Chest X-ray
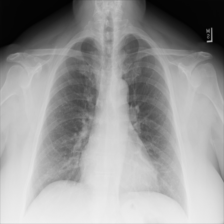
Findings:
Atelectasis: negative
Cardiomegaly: negative
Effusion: negative
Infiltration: negative
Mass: negative
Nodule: negative
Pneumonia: negative
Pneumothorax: negative
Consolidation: negative
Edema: negative
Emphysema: negative
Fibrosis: negative
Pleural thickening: negative
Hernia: negative